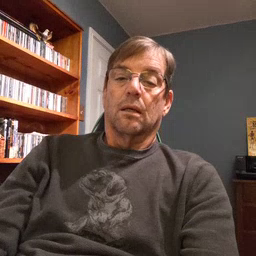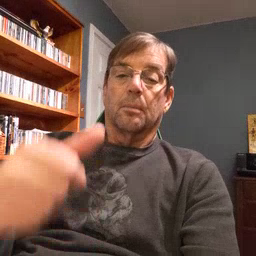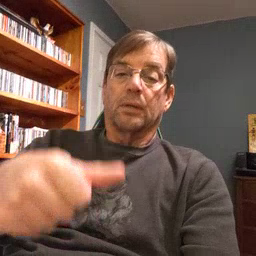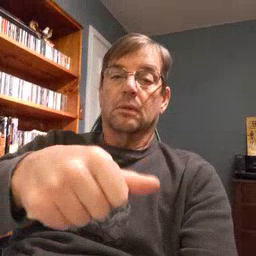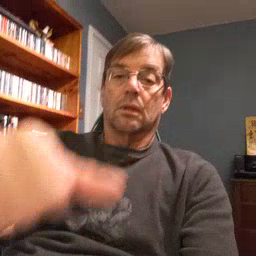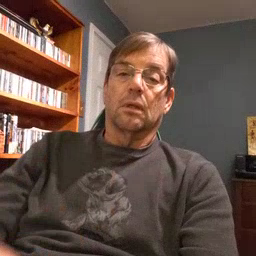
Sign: puzzle